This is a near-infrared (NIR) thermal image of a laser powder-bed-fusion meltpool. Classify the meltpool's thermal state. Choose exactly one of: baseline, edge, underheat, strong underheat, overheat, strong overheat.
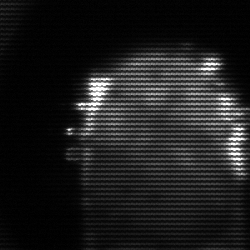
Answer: baseline